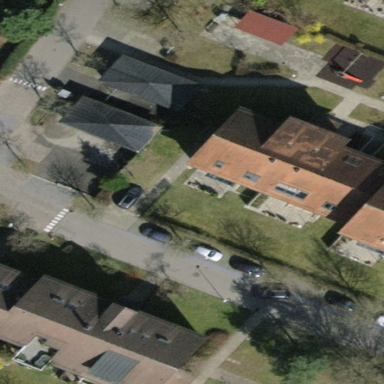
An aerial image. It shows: Pitched roof building.